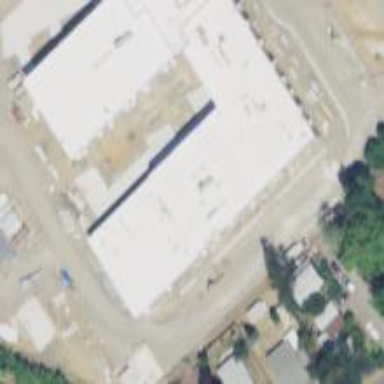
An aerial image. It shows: Part of building.